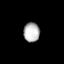
Tissue: lung
Cell type: Endothelial cells
Senescence score: 0.5536
Nuclear area (px): 306
Mean DAPI intensity: 181.029